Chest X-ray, PA view. Patient: 54 years old, sex M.
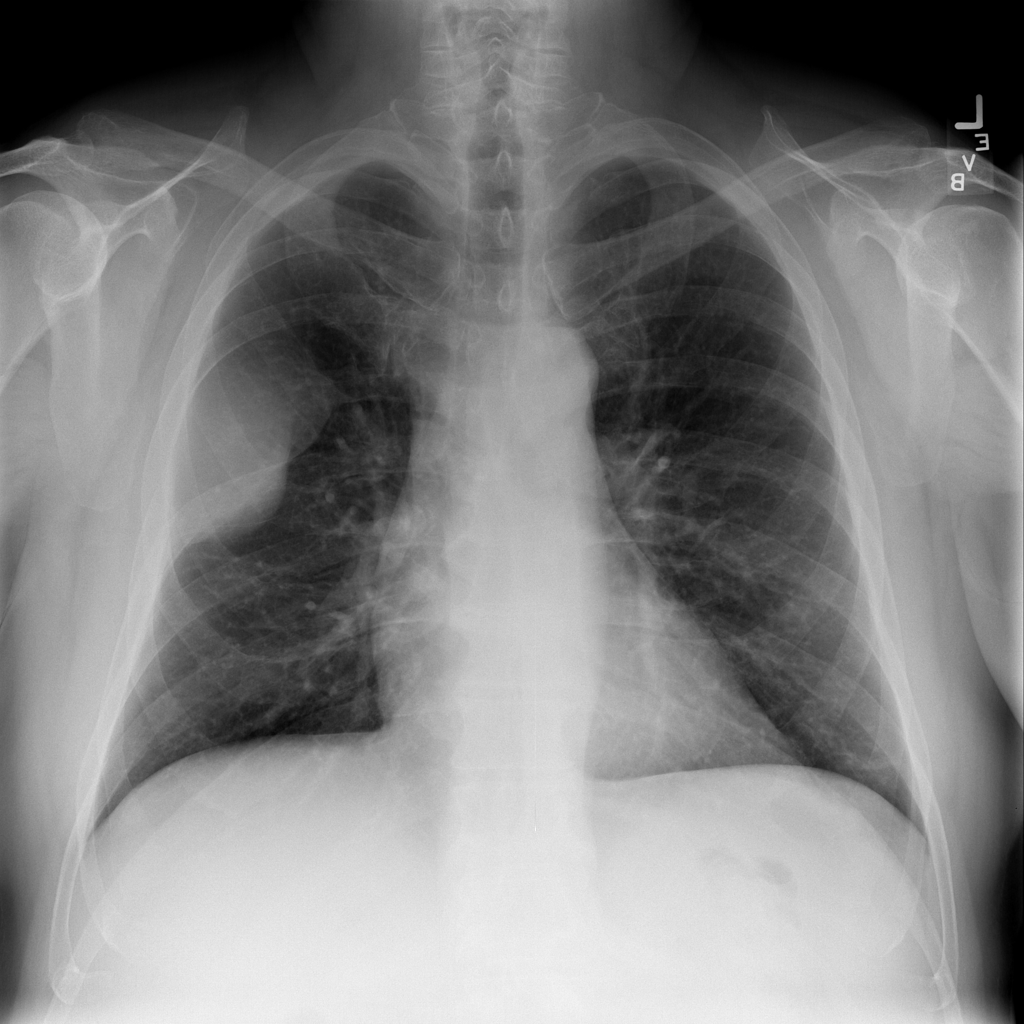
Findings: Mass